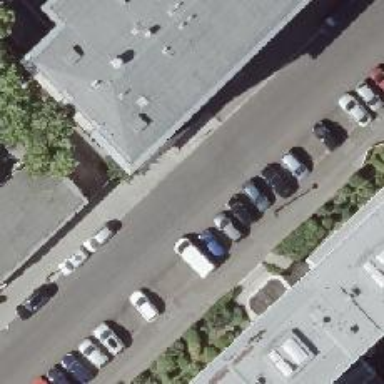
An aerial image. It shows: Residential road with asphalt surface. There are sidewalks on both sides. There is lane for parking on the left and half of the parking is on the curb on the right side.